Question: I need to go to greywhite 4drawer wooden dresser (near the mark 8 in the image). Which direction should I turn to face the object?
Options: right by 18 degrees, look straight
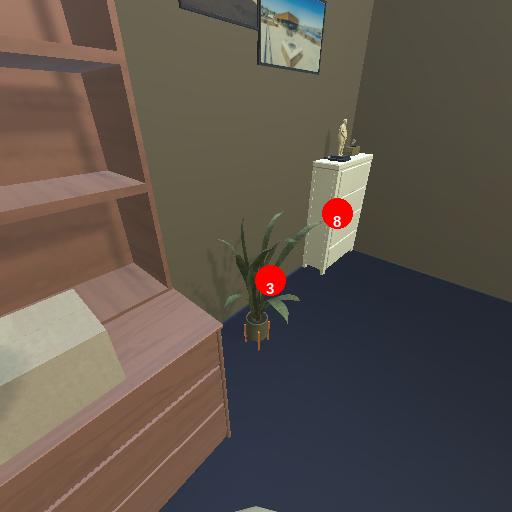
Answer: right by 18 degrees